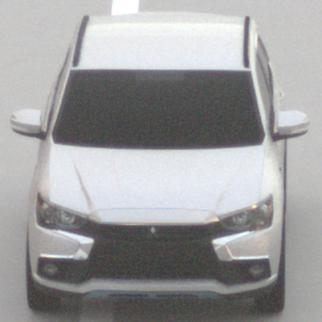
Make: Mitsubishi
Model: Outlander 2.0 Plug-In Hybrid
Detailed model: Outlander (III) Plug-In Hybrid
Model produced from: 2015/10
Model produced until: 2018/08
Doors: 5
Color: white
Road condition: dry road
Daytime: sunrise or sunset
Contrast: low contrast